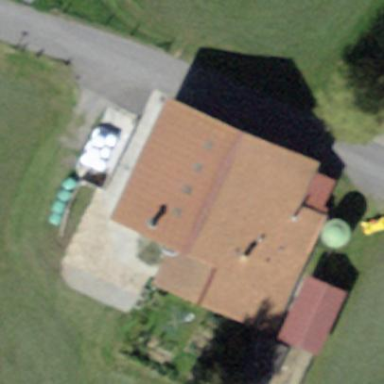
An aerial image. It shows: Farm building.